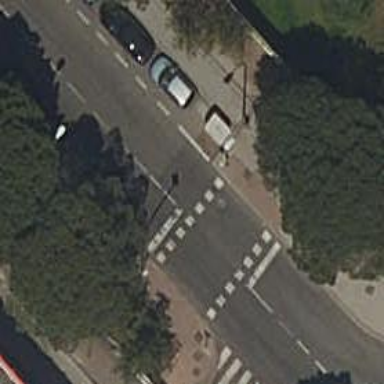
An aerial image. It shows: Crossing with traffic signals.